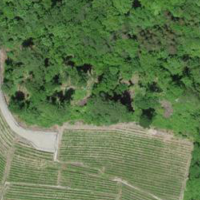
EUNIS habitat code: 44
Species observed at this site:
Daphne laureola